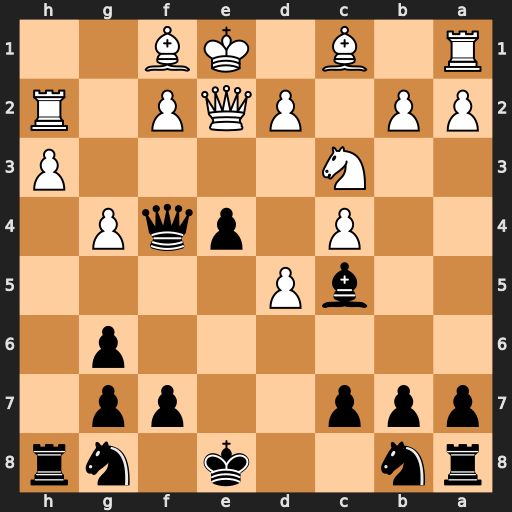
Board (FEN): rn2k1nr/ppp2pp1/6p1/2bP4/2P1pqP1/2N4P/PP1PQP1R/R1B1KB2
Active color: b
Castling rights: Qkq
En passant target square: -
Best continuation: Qxh2 Nxe4 Be7